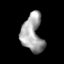
Tissue: lung
Cell type: Epithelial cells
Senescence score: 0.6993
Nuclear area (px): 785
Mean DAPI intensity: 163.068